Aerial crown-view tile of a tropical tree (Barro Colorado Island, Panama), acquired 20250317:
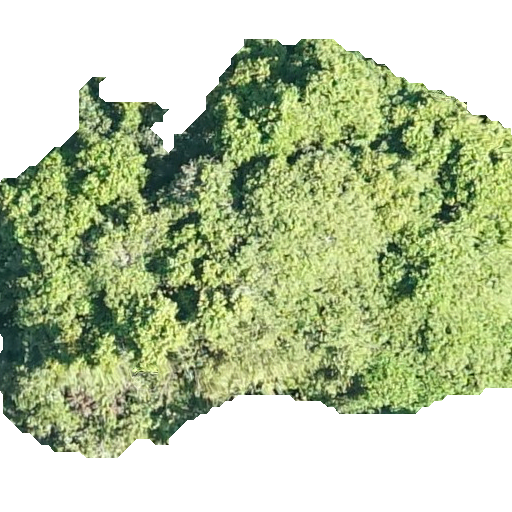
Species: Prioria copaifera
GBIF accepted scientific name: Prioria copaifera
Crown area: 261.507 m²